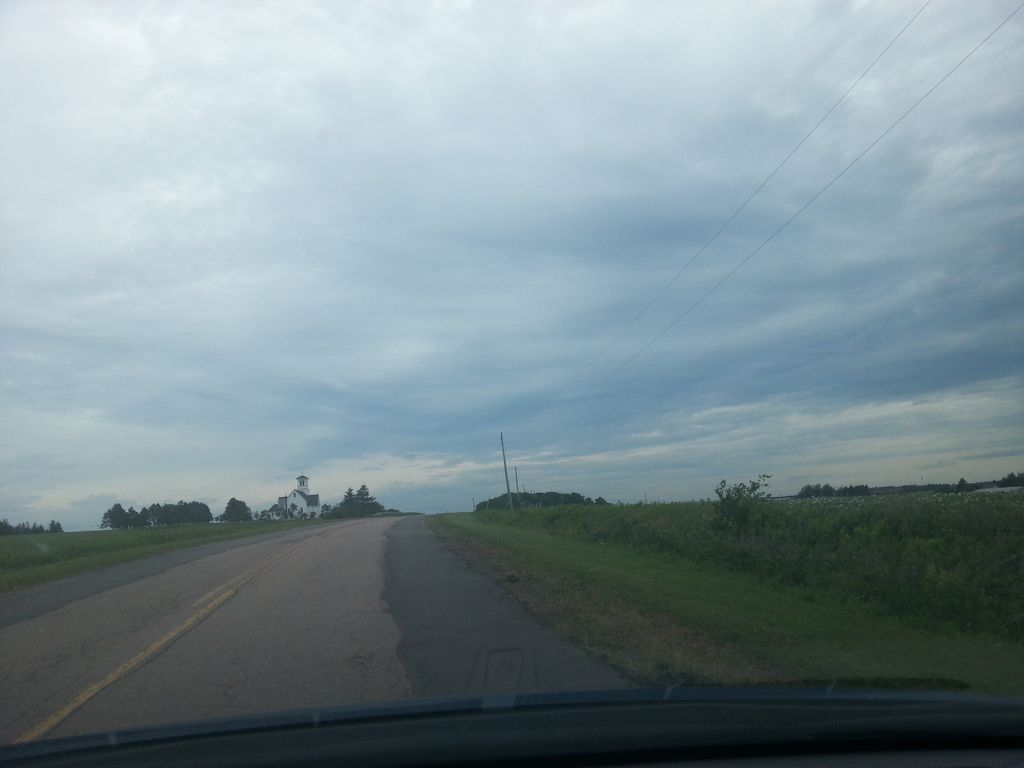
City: charlottetown